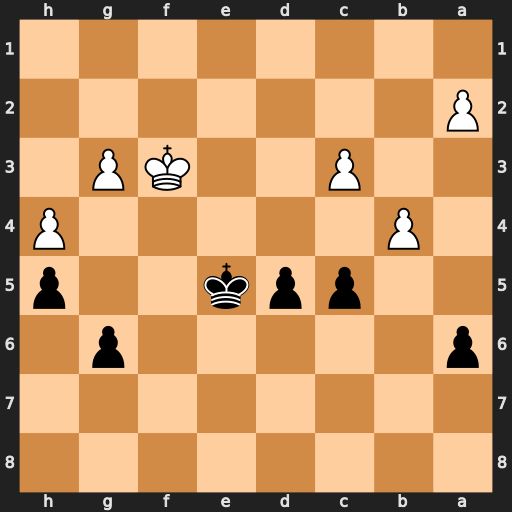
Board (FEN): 8/8/p5p1/2ppk2p/1P5P/2P2KP1/P7/8
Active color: b
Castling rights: -
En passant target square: -
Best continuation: cxb4 cxb4 Kd4 a4 Kc4 b5 axb5 a5 Kc5